Interaction volume radius: 5 \u00c5
Interaction volume height: 20 \u00c5
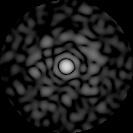
Disorder parameter: 0.8712